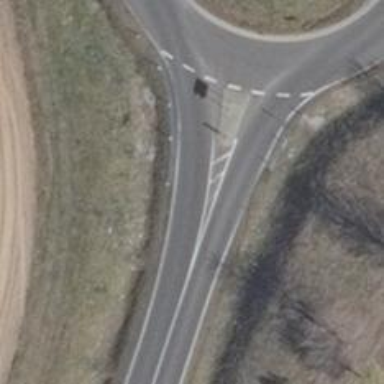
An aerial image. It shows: Secondary road with asphalt surface.